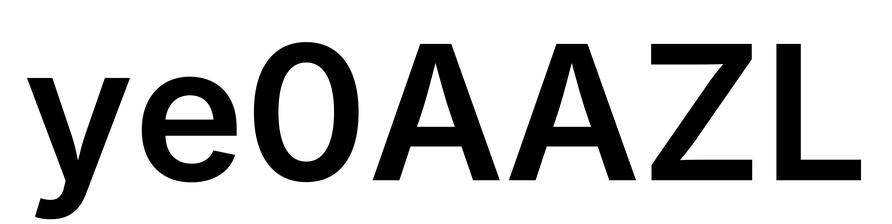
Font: Inter_SemiBold